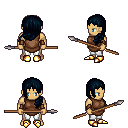
a pixel art fantasy rpg character, male body template, human, tanned skin, brown tunic, white pants, raven left-swept hairstyle, cloth bracers, gold boots, spear, four views (front, back, left, right), 2x2 character sprite sheet, small pixel art, hard edges, no anti-aliasing